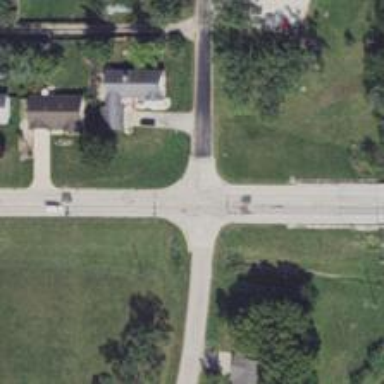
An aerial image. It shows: Stop road.